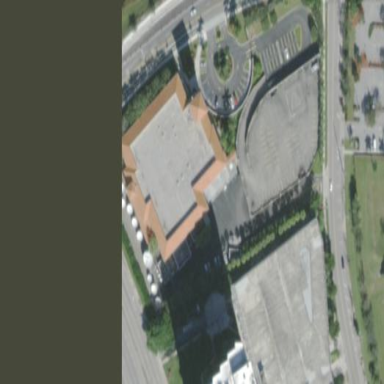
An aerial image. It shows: Television studio building.